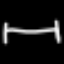
Label: bed